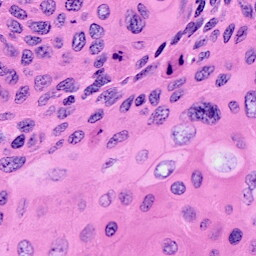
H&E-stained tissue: Cervix